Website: macys
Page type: account-selection
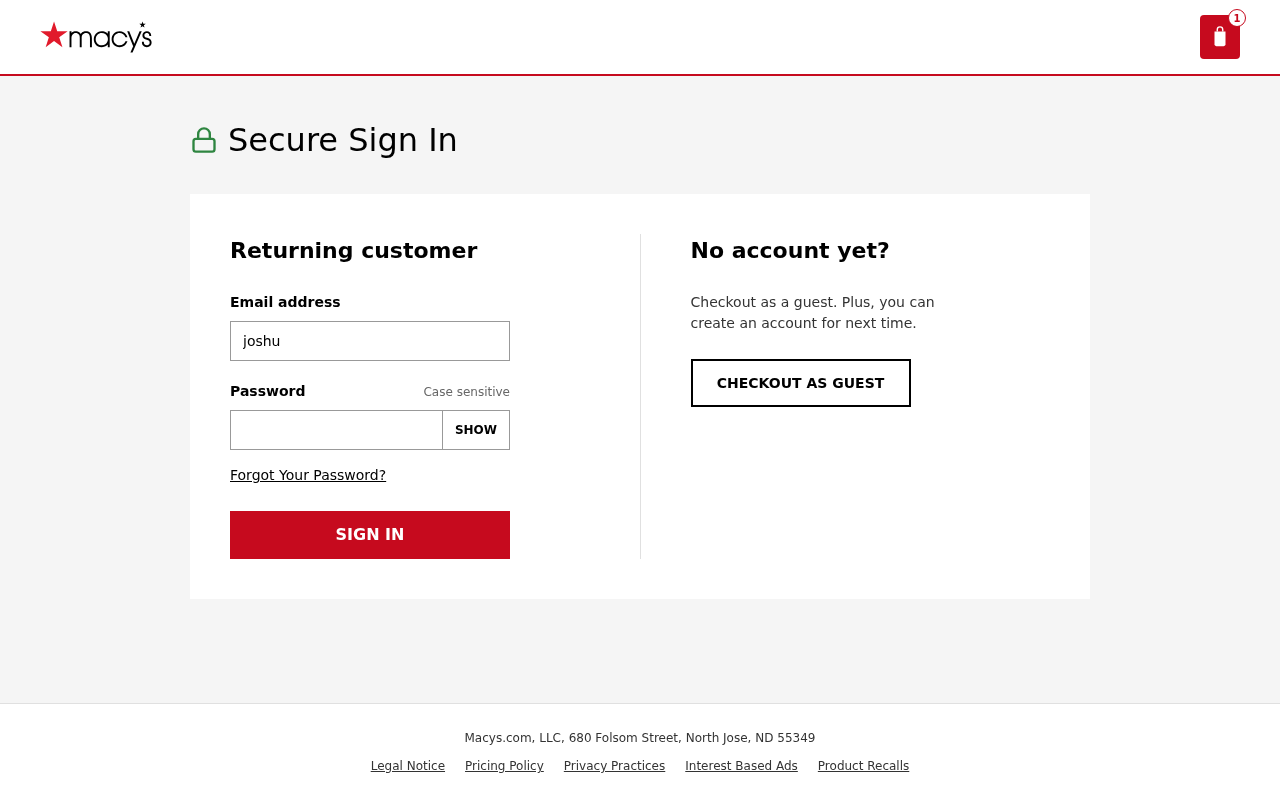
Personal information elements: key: PII_EMAIL
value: joshuaramos@gmail.com
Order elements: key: ORDER_NUM_ITEMS
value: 1